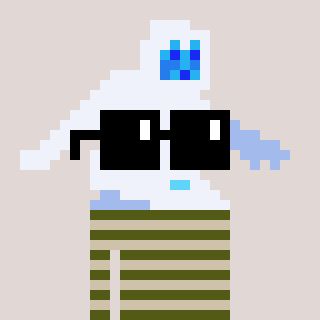
a pixel art character with square black sunglasses, a yeti-shaped head and a bege-colored body on a warm background